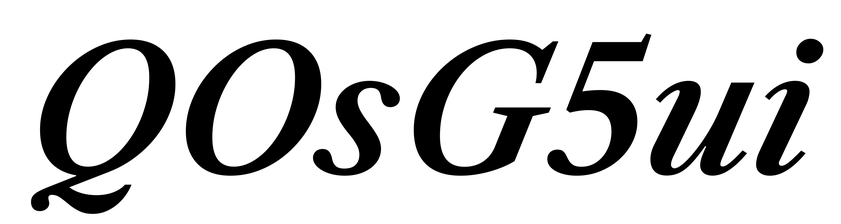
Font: LibreCaslonText-Italic_SemiBold_Italic